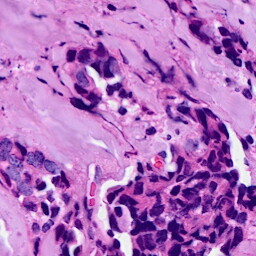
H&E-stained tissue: Breast